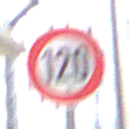
Verkehrszeichen: Geschwindigkeit120
Umgebung: Outdoor, Urban
Tageszeit: Midday
Wetter: Overcast
Licht: Natural
Jahreszeit: NotSpecified
Kontrast: LowContrast